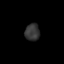
Tissue: skin
Cell type: Epithelial cells
Senescence score: 0.2562
Nuclear area (px): 244
Mean DAPI intensity: 52.68